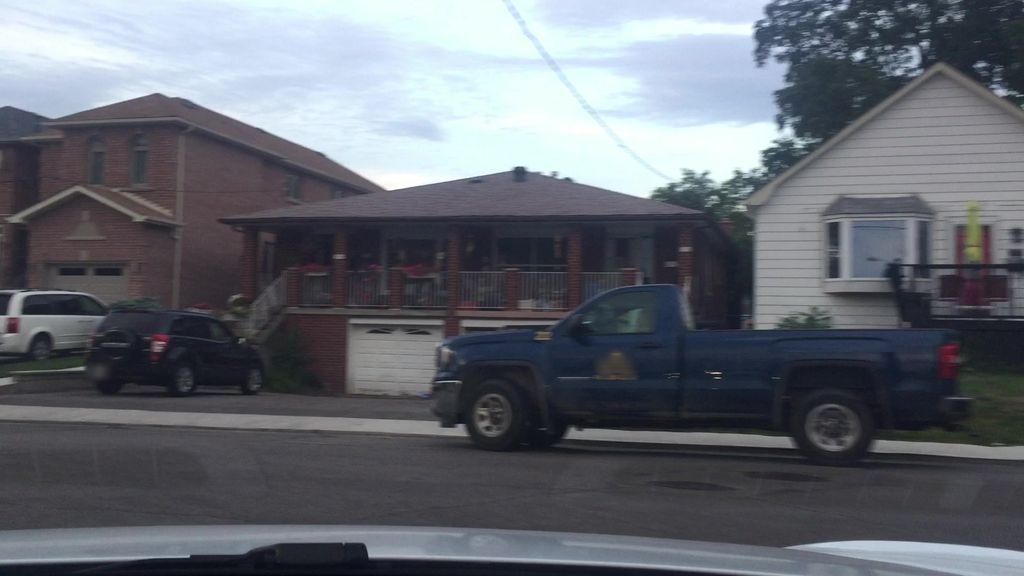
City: toronto